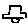
Label: car